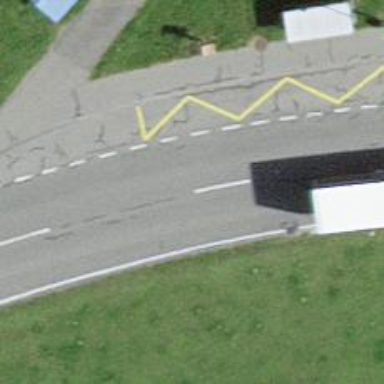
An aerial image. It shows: Primary road with asphalt surface.